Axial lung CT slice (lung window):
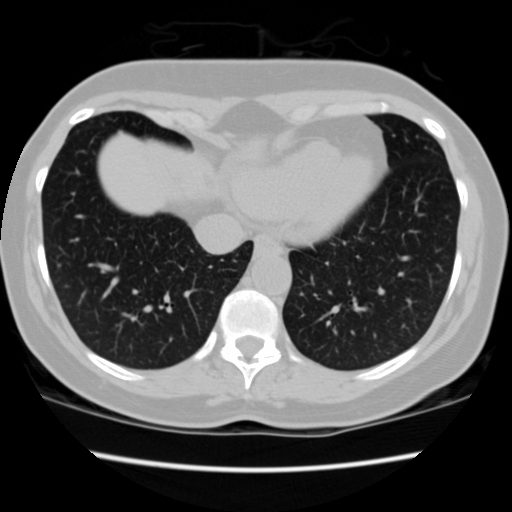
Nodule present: no